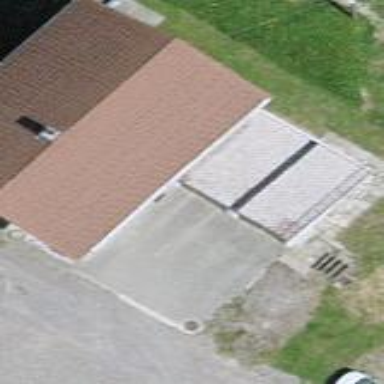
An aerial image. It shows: Group of garages.